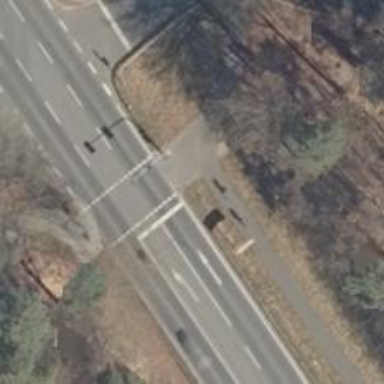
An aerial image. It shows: Crossing equipped with traffic signals for signaling.